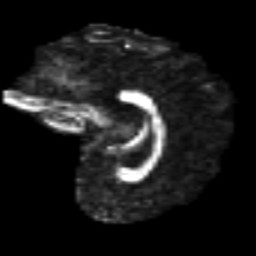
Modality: FA
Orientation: sagittal
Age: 37
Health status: ill
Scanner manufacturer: philips
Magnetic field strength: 3 T
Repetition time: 9 s
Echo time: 0.127 s